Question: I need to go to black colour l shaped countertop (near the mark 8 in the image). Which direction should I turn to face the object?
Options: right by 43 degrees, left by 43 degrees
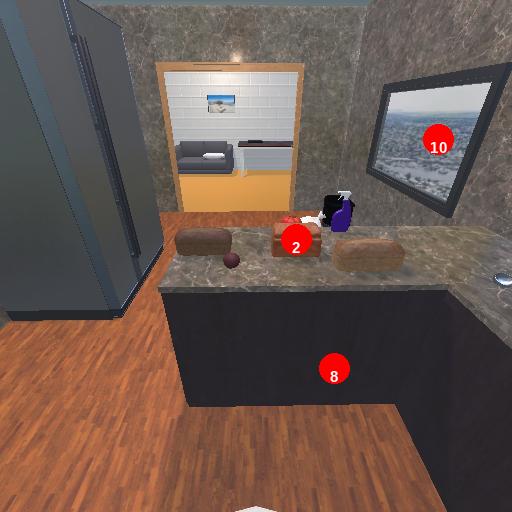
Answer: right by 43 degrees